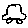
Label: car